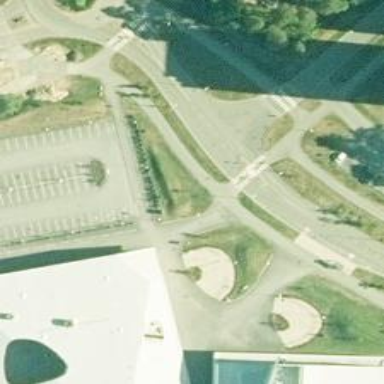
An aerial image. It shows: Uncontrolled road crossing with pedestrian island.